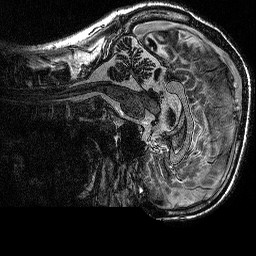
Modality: MP2RAGE
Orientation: sagittal
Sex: male
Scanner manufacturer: siemens
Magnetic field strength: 3 T
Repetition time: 5 s
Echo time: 0.00292 s